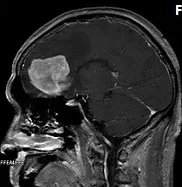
(A-F) are MRI showing the lesion: the lesion is located at bilateral frontal lobe and corpus callosum with massive vasogenic edema surrounding it.
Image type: radiology (mri)